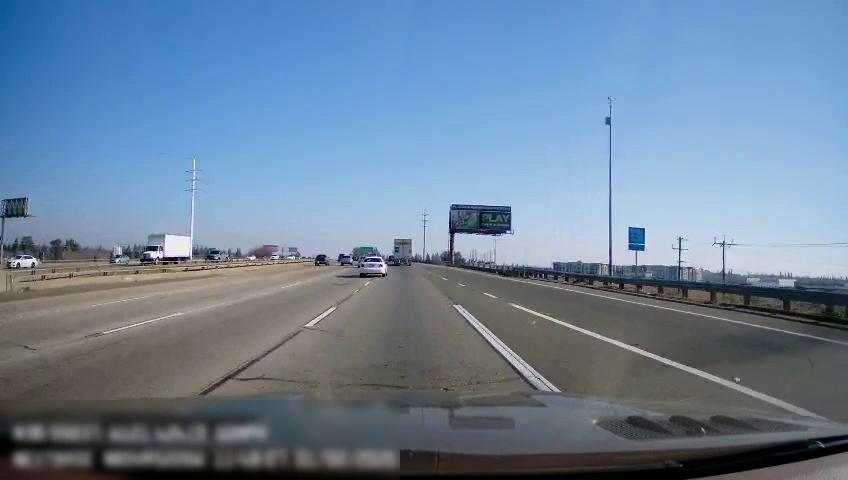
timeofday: Day
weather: Sunny
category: Drivable Space
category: Vehicles | SUV
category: Vehicles | Truck
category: Vehicles | Truck
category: Vehicles | SUV
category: Vehicles | SUV
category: Vehicles | Car
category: Vehicles | SUV
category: Vehicles | Truck
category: Vehicles | Car
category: Vehicles | Truck
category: Lanes | Alternate Lane
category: Lanes | Alternate Lane
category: Lanes | Alternate Lane
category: Lanes | Alternate Lane
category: Lanes | Alternate Lane
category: Lanes | Alternate Lane
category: Traffic | Signs